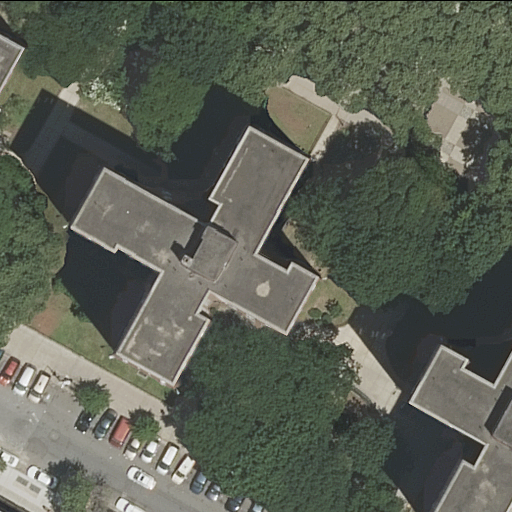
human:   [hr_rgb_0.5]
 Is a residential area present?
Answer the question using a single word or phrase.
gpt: yes

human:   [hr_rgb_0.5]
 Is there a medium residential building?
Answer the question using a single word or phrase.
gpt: yes

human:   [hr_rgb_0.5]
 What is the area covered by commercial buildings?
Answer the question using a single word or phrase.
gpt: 0m2

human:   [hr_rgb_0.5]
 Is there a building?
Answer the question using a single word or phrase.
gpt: yes

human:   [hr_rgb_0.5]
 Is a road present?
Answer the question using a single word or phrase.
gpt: yes

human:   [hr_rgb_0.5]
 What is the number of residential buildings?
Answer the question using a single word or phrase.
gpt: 3

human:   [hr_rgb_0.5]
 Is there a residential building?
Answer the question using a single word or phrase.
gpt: yes

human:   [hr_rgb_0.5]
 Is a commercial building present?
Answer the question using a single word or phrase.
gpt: no

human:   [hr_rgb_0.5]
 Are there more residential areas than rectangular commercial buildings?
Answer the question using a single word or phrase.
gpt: yes

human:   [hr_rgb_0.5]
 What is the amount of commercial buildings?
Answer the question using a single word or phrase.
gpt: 0

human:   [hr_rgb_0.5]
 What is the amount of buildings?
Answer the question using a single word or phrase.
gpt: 3

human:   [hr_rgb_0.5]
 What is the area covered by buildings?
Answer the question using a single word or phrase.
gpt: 1493m2

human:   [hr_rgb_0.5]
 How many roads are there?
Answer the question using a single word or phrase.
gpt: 1

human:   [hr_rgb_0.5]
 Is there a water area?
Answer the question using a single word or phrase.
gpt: no

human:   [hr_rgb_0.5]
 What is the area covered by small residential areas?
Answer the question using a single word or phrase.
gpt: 0m2

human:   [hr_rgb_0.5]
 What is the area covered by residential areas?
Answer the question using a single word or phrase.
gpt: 6662m2

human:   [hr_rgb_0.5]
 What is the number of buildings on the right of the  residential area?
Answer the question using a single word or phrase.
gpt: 0

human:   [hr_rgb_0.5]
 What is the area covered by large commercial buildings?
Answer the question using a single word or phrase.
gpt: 0m2

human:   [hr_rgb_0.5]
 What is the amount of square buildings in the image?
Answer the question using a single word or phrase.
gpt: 0

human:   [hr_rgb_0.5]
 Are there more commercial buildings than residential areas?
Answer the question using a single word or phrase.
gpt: no

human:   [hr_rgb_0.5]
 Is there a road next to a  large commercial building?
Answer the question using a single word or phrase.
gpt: no

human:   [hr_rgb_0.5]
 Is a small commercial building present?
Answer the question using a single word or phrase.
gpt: no

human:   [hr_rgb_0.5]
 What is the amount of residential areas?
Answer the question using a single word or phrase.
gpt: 1

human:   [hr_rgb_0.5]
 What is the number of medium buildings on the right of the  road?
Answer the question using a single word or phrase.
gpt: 1

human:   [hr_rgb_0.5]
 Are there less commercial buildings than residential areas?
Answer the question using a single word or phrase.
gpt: yes

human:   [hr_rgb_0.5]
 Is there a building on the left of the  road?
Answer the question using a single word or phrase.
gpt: yes

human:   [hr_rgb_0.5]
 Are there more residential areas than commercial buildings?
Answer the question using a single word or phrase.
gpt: yes

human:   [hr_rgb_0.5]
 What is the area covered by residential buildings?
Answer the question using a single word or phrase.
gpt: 1493m2

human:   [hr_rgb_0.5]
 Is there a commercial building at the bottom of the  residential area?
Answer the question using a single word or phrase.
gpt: no

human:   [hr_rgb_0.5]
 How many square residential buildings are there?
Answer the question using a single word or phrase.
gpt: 0

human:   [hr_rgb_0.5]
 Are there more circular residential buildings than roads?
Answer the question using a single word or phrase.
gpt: no

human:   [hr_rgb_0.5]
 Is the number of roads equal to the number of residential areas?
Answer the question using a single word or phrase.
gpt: yes

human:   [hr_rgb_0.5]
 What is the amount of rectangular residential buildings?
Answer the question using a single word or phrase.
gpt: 1

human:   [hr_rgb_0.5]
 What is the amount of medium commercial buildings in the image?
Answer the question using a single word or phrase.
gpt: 0

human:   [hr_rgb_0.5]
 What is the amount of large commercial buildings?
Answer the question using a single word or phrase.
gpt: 0

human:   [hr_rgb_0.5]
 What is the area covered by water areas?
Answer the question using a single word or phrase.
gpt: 0m2

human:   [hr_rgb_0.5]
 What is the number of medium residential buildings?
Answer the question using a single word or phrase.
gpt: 1

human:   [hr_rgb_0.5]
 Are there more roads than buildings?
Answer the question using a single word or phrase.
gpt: no

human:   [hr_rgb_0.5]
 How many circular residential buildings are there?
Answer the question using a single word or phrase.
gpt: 0

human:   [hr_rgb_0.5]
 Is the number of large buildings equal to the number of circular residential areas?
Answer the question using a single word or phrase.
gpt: no

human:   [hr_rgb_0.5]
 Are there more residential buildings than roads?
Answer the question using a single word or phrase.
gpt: yes

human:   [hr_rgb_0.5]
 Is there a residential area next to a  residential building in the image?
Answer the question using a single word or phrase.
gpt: yes

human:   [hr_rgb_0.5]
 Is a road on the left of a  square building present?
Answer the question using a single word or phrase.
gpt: no

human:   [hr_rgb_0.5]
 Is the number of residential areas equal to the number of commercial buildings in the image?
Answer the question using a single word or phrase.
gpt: no

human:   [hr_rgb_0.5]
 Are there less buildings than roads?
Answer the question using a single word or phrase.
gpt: no

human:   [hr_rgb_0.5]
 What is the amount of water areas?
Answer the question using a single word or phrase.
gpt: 0

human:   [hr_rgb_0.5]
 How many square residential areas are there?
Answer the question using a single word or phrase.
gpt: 0

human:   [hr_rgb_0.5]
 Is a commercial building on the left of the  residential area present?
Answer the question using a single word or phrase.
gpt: no

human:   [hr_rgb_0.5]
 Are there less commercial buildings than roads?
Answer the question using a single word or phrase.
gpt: yes

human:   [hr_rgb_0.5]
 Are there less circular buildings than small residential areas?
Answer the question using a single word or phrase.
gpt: no

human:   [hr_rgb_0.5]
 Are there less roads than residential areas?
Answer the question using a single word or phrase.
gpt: no

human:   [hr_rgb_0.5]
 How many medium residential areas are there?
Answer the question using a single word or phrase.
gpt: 0

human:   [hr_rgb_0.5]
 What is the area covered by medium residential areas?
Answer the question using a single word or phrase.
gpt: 0m2

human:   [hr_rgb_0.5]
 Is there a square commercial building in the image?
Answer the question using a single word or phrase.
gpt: no

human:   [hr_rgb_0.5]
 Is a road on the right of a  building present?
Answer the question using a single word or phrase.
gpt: no

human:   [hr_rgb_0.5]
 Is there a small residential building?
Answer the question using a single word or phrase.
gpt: yes

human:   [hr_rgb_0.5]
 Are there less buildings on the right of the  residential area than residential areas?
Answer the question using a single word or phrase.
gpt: yes

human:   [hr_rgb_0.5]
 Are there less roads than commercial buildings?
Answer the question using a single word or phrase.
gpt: no

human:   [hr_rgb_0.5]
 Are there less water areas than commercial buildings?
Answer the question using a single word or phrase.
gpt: no

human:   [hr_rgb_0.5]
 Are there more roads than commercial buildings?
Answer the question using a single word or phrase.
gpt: yes

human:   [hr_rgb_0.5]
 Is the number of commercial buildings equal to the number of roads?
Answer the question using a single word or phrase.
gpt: no

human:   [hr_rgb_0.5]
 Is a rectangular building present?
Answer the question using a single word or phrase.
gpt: yes

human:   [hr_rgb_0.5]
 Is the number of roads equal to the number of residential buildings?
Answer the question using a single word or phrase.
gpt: no

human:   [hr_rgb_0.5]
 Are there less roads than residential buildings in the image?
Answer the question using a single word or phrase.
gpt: yes